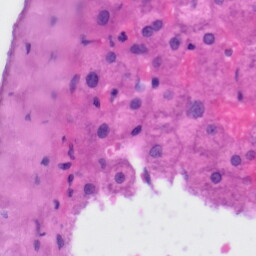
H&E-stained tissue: Liver